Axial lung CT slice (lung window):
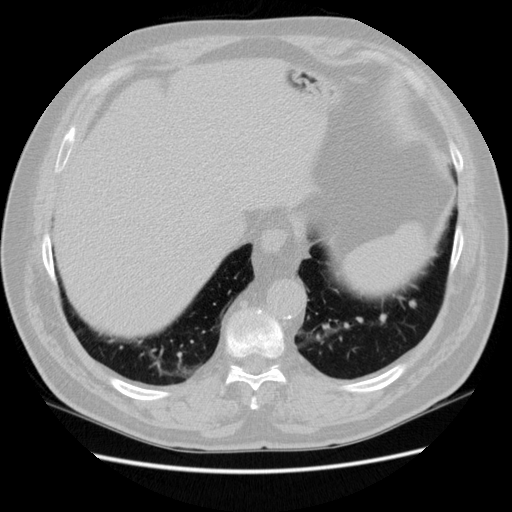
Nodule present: yes
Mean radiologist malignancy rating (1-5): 2.5